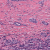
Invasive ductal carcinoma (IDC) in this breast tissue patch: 1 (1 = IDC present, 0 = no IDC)